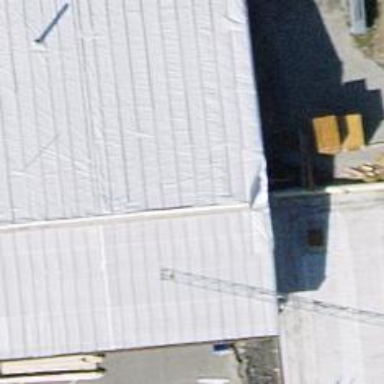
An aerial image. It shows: Industrial building with gabled roof.